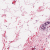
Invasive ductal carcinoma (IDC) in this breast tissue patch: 0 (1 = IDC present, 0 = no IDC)